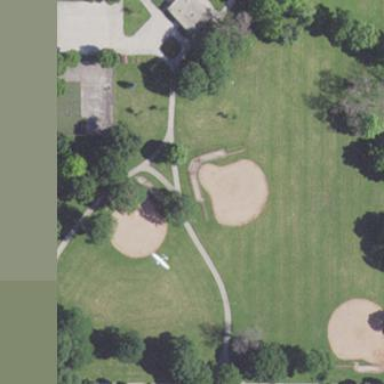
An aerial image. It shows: Lovely park for leisure and relaxation.